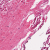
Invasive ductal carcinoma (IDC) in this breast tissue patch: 0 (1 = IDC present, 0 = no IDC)